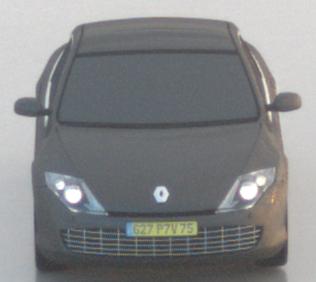
Make: Renault
Model: Laguna Coupé TCe 170
Detailed model: Laguna (III) Coupé
Model produced from: 2010/11
Model produced until: 2011/05
Doors: 2
Color: gray
Road condition: wet road
Daytime: sunrise or sunset
Contrast: low contrast